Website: walmart
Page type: billing-address
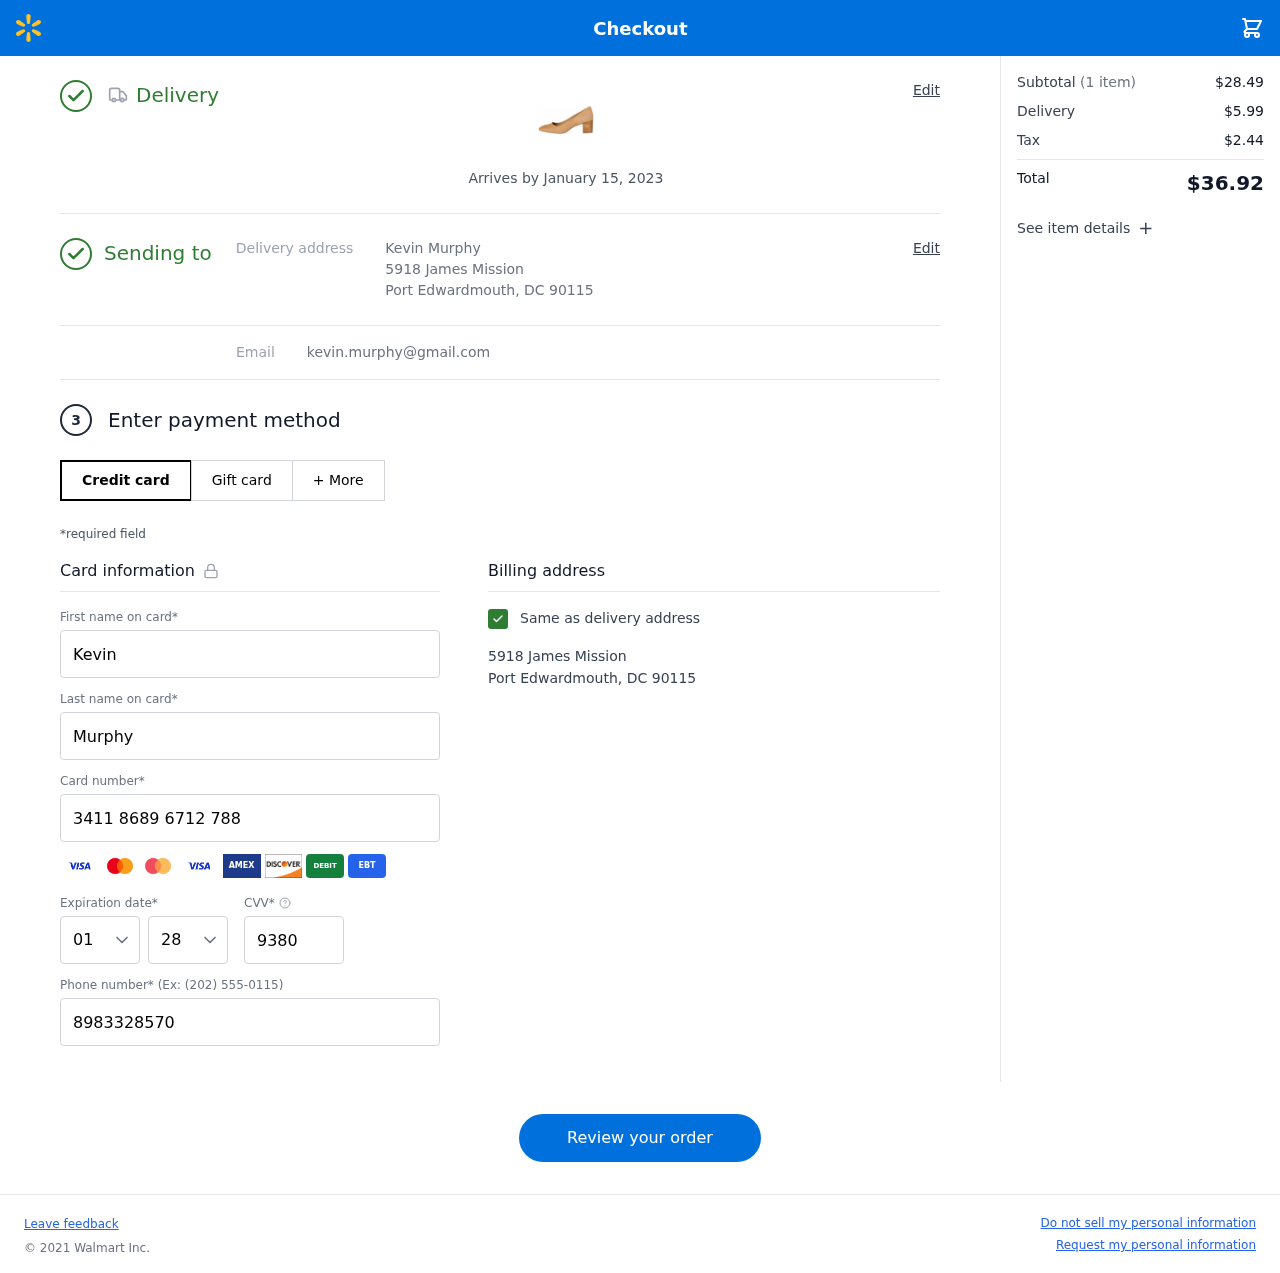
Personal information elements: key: PII_CARD_CVV
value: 9380
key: PII_CARD_EXPIRY_MONTH
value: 01
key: PII_CARD_EXPIRY_YEAR
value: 28
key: PII_CARD_NUMBER
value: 3411 8689 6712 788
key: PII_EMAIL
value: kevin.murphy@gmail.com
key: PII_FIRSTNAME
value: Kevin
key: PII_FULLNAME
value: Kevin Murphy
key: PII_LASTNAME
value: Murphy
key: PII_PHONE
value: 8983328570
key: PII_STREET
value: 5918 James Mission
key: PII_CITY_STATE_ZIP
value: Port Edwardmouth, DC 90115
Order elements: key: ORDER_DELIVERY_DATE
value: Arrives by January 15, 2023
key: ORDER_NUM_ITEMS
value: (1 item)
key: ORDER_SUBTOTAL
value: $28.49
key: ORDER_SHIPPING_COST
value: $5.99
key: ORDER_TAX
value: $2.44
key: ORDER_TOTAL
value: $36.92